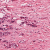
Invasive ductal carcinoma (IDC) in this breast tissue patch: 1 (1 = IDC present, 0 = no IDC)